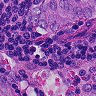
Metastatic tissue present: yes